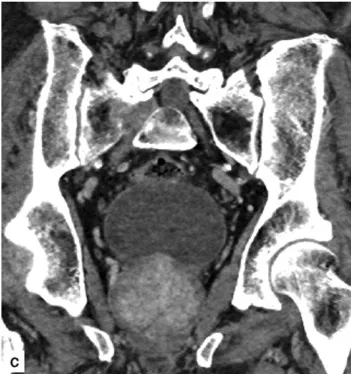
With coronal.
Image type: radiology (ct)